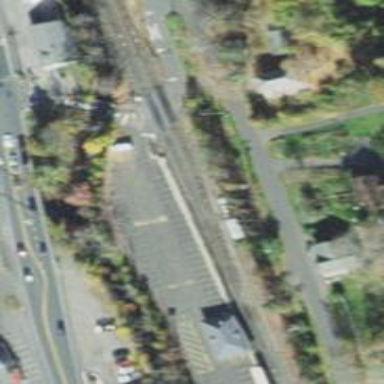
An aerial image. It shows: Railway junction.